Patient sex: M
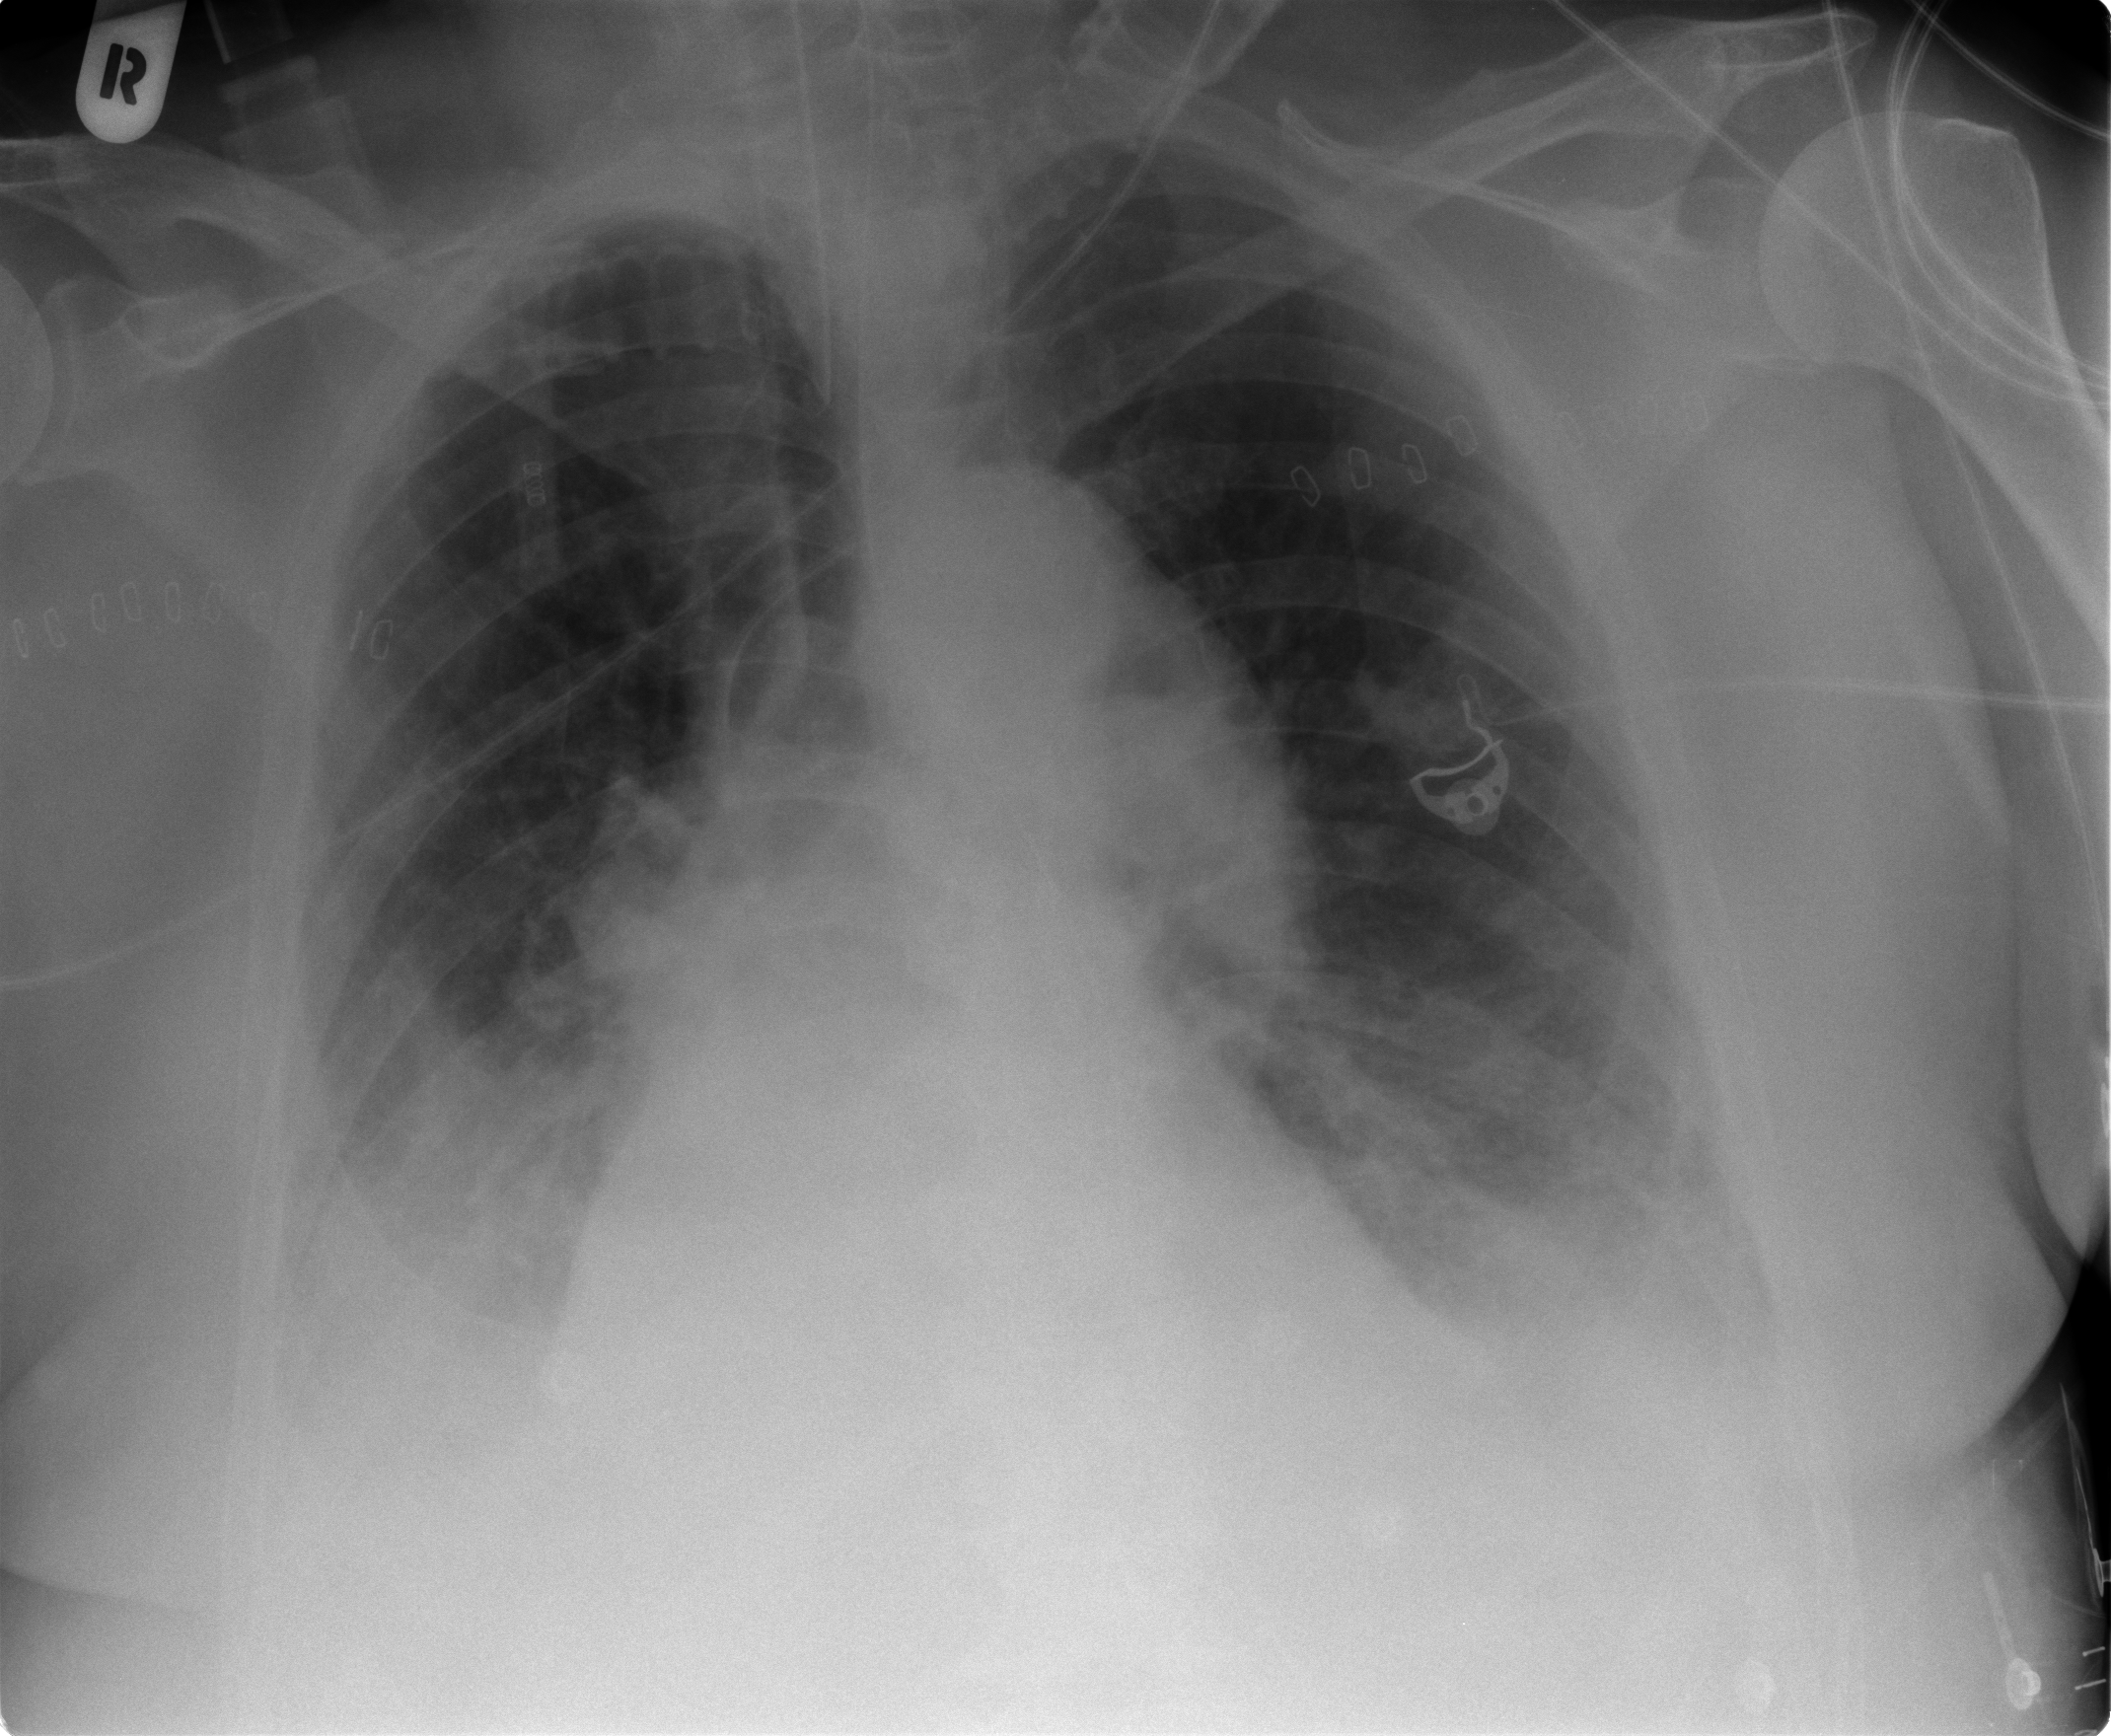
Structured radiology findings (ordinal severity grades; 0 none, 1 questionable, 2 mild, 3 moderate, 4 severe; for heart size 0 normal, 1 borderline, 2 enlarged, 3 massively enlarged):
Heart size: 2
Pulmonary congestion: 2
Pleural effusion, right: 2
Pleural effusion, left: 2
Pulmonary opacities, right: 3
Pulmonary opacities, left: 2
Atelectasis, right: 2
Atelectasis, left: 2